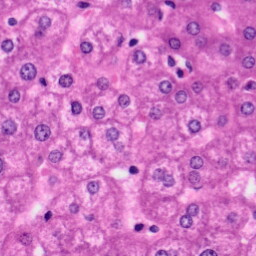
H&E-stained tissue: Liver